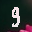
Label: 9